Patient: sex F, age 60
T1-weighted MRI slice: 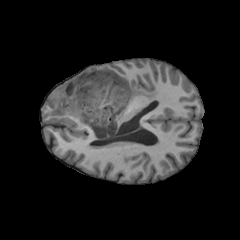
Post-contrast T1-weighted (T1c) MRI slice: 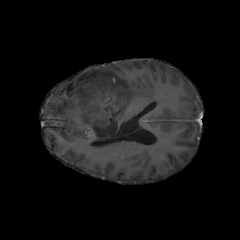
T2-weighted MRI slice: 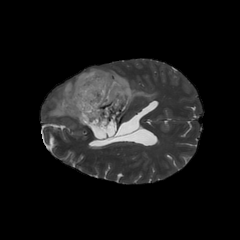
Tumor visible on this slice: yes
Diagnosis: Astrocytoma, IDH-mutant
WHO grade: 3